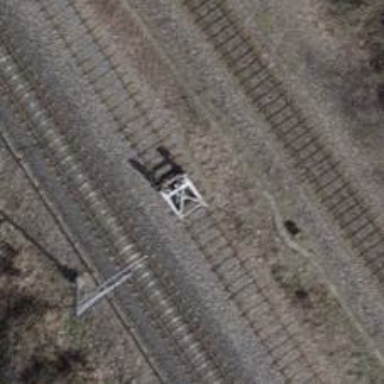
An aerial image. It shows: Railway buffer stop.